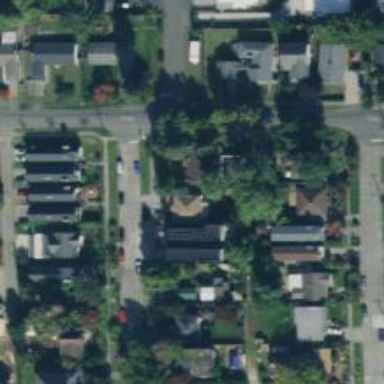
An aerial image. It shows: Residential road with separate sidewalk.